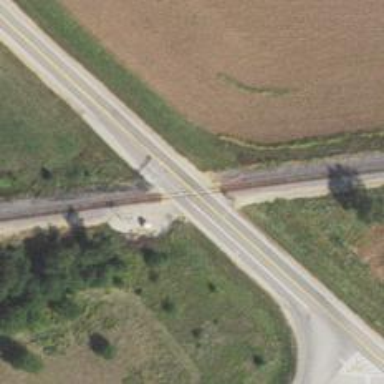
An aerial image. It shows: Railway level crossing.